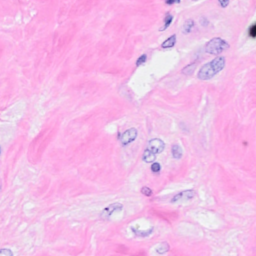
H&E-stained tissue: Breast